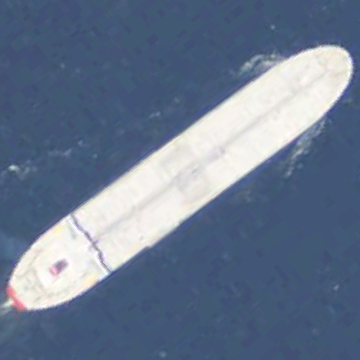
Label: civil